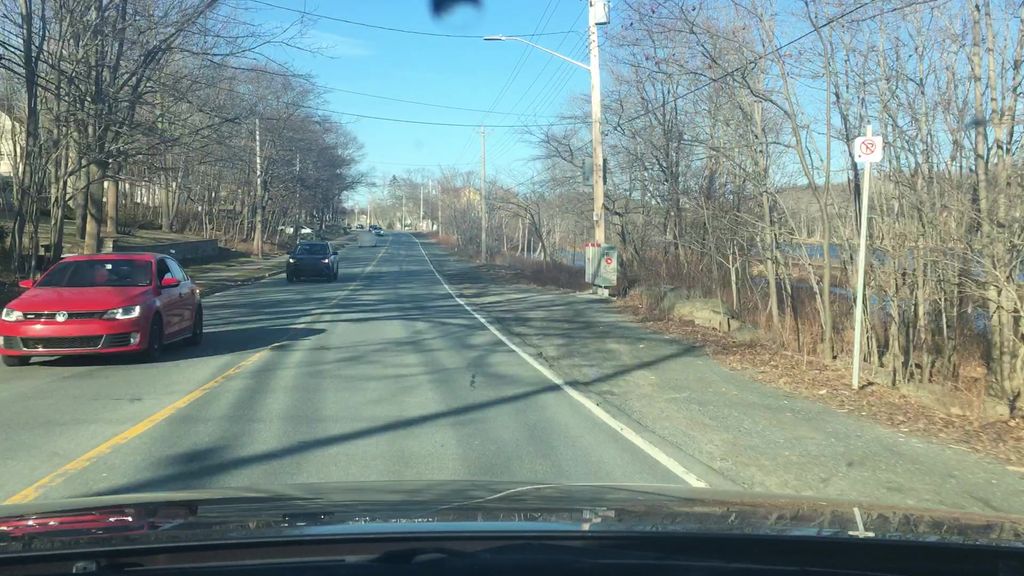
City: halifax